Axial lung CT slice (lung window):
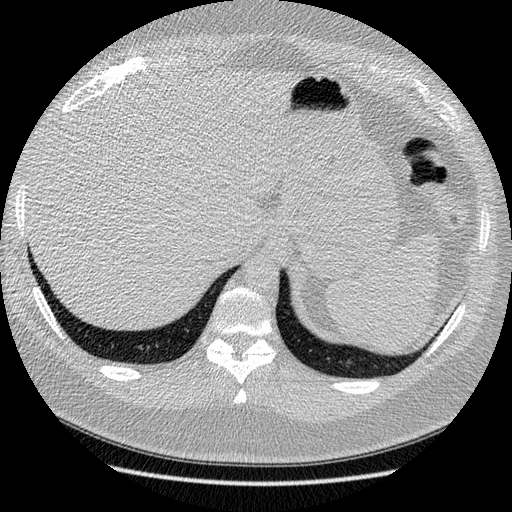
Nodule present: no